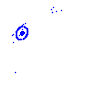
Particle: electron